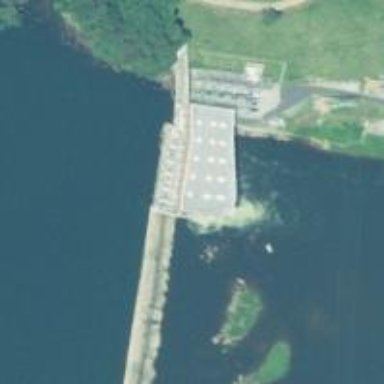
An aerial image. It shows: Hydro power generator utilizing water storage as its method.